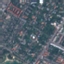
Label: Residential